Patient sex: M
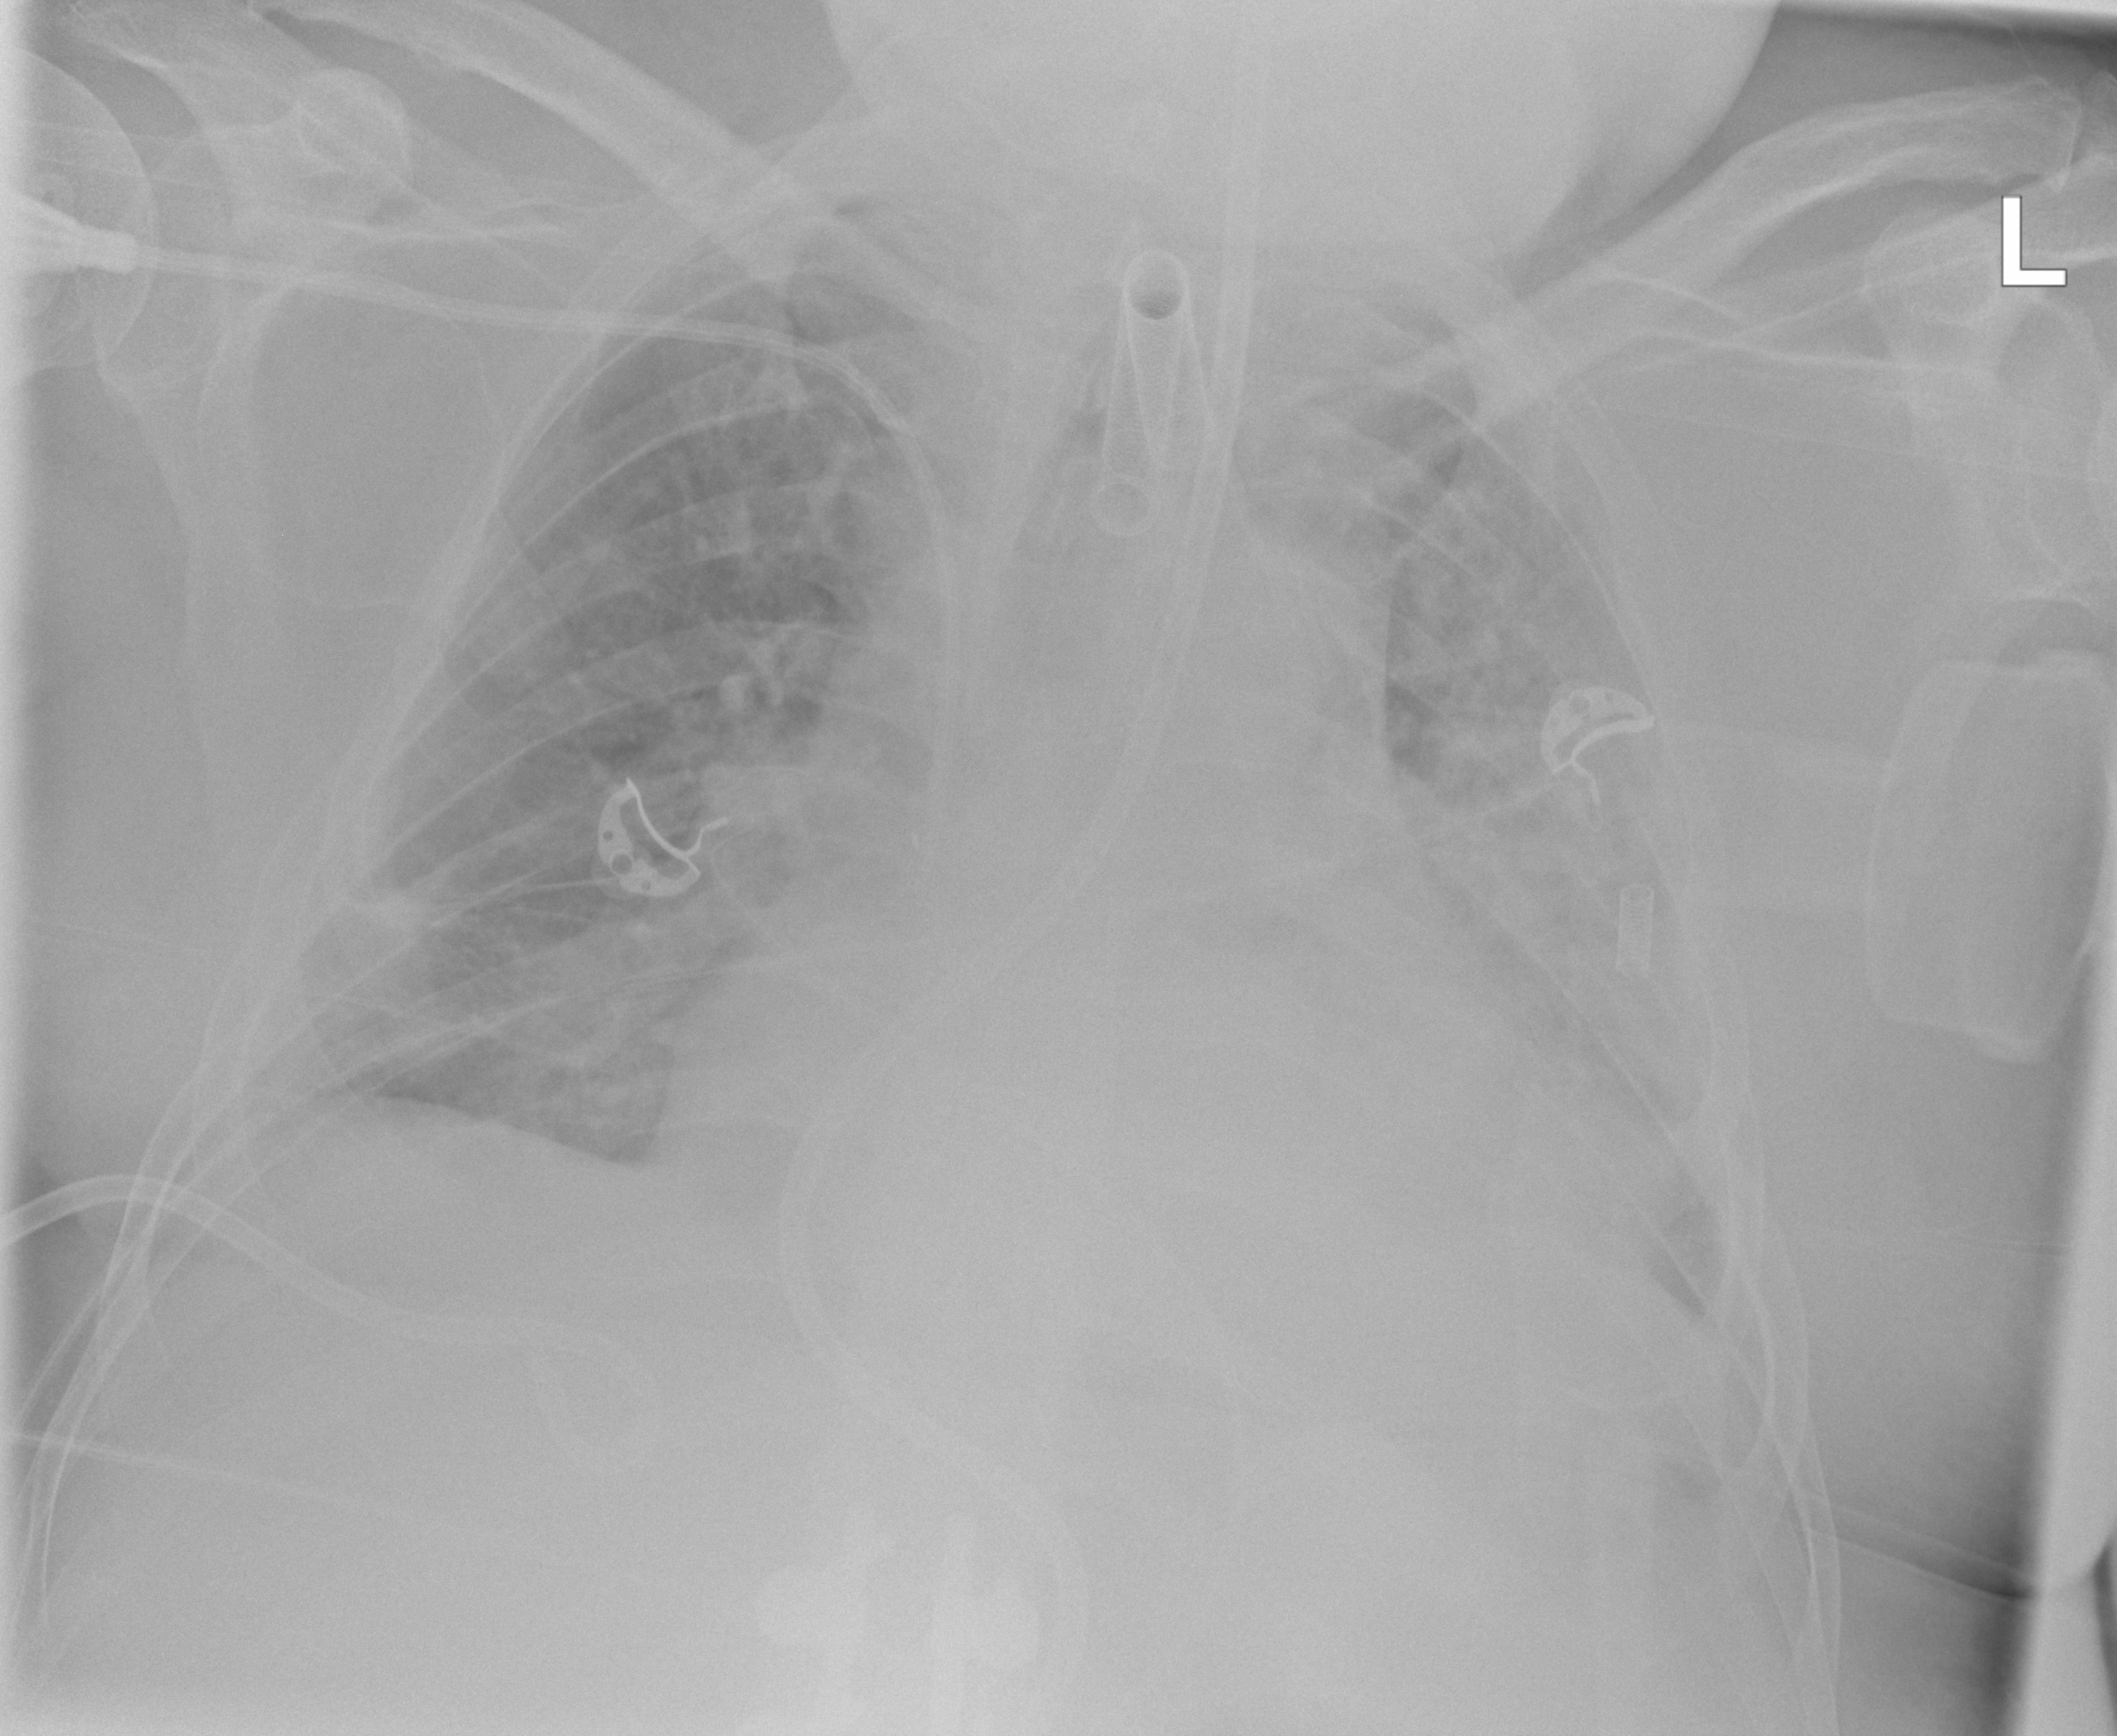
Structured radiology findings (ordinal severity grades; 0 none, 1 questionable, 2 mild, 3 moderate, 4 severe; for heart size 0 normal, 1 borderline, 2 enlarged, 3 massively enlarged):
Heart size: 2
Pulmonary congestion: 2
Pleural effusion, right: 2
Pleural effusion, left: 3
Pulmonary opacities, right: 2
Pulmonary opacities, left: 3
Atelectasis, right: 2
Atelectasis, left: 2